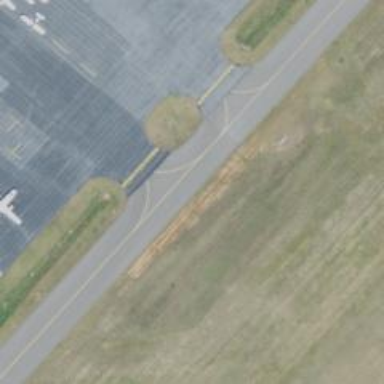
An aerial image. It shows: View of taxiway at the airport.